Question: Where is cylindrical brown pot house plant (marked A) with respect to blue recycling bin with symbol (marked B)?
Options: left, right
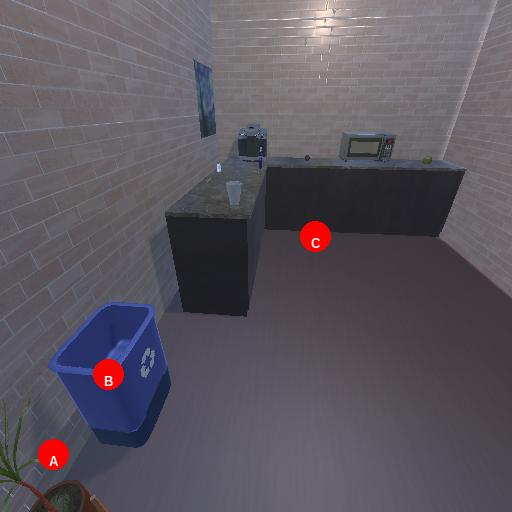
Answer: left